Field crop: tomato
Growth stage: 1
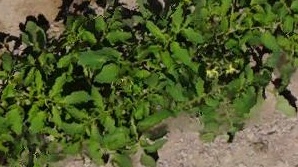
Species: tomato